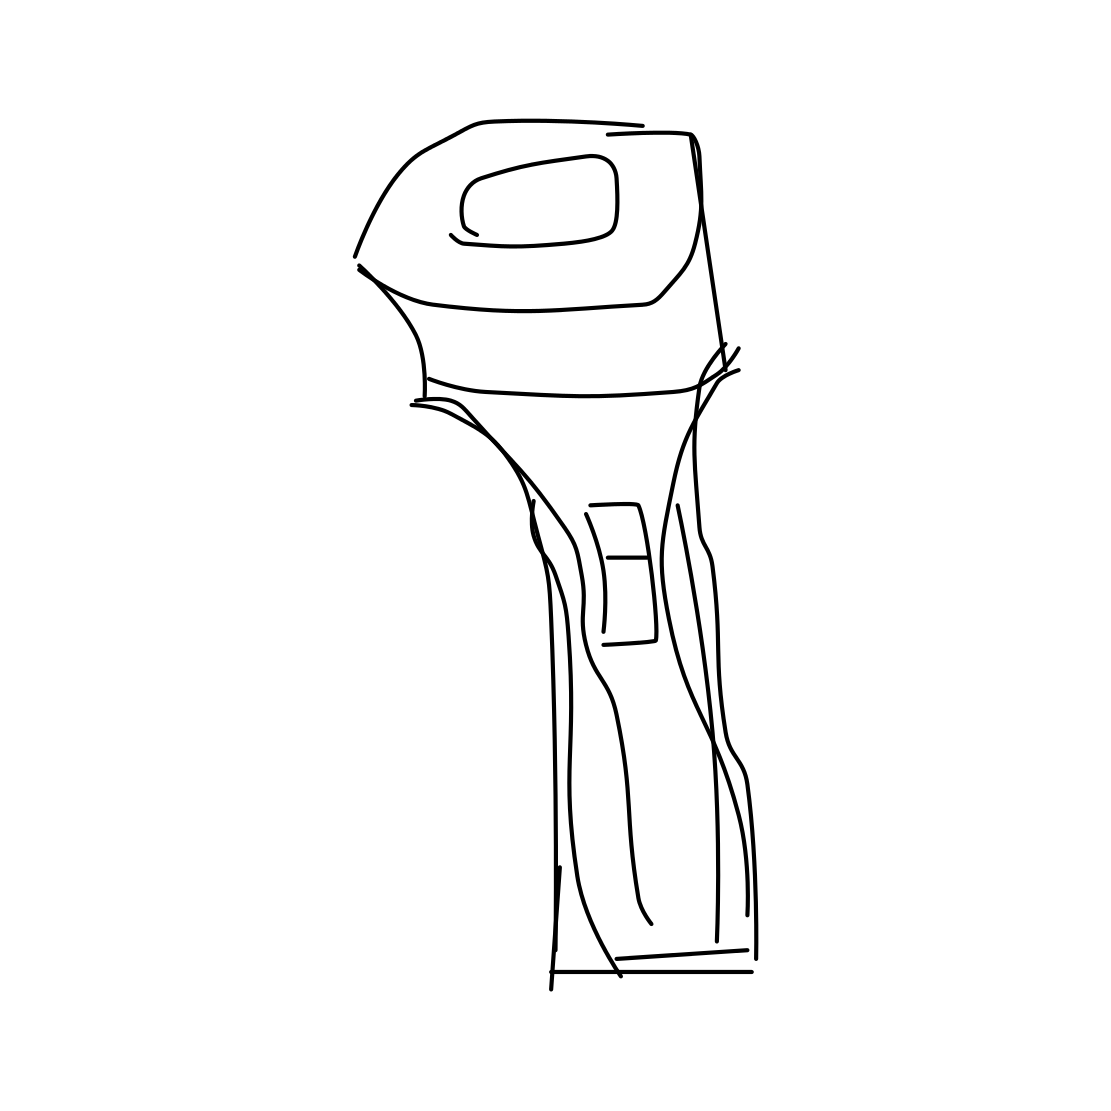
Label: flashlight